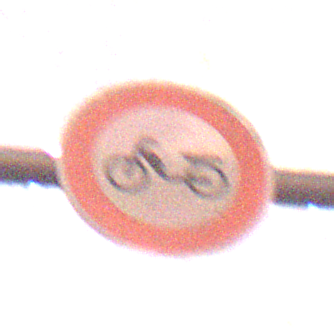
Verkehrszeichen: VerbotMofas
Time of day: Night
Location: Outdoor (Nature)
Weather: Clear
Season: NotSpecified
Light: Natural